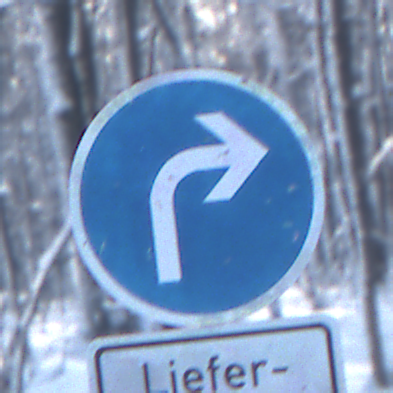
Verkehrszeichen: VorgeschriebeneFahrtrichtungRechts
Zusatzzeichen unten: BesondereFahrzeugeUndTransportgueter5
Umgebung: Outdoor, Nature
Tageszeit: MorningAfternoon
Wetter: Clear
Licht: Natural
Jahreszeit: Winter
Kontrast: LowContrast